Field crop: maize
Growth stage: 2
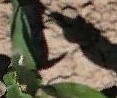
Species: maize